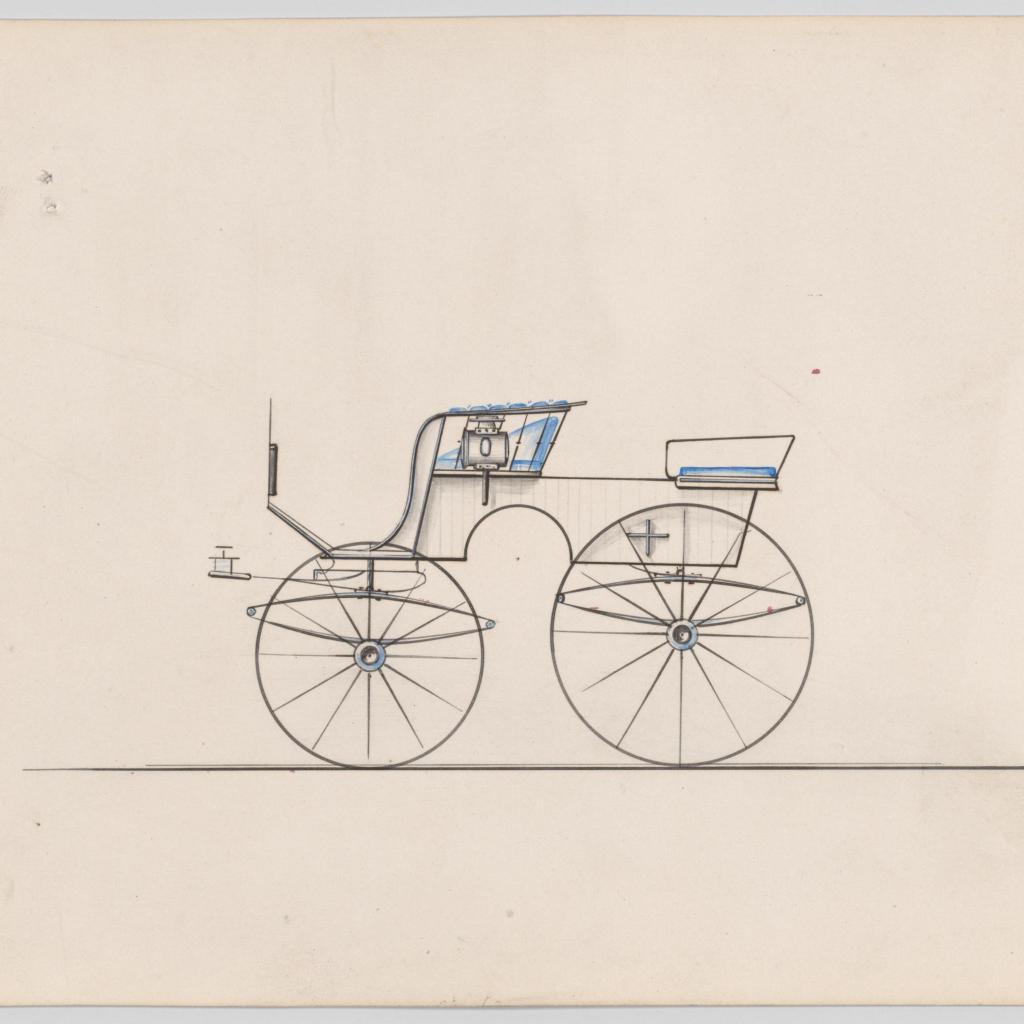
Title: Design for T-Cart, no. 3122a
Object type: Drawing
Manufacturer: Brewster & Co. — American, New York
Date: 1875
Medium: Pen and black ink, watercolor and gouache
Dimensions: Sheet: 6 1/4 × 9 1/8 in. (15.9 × 23.2 cm)
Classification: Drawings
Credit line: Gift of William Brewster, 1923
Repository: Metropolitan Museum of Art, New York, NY